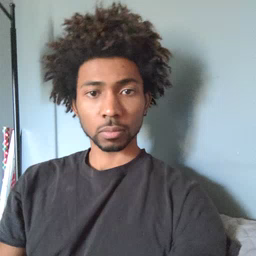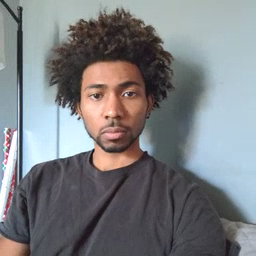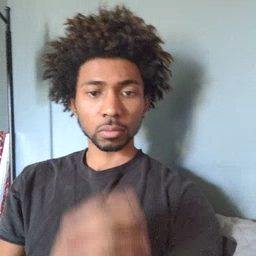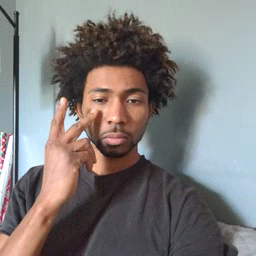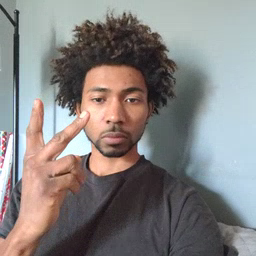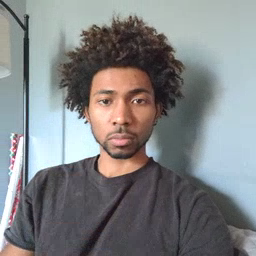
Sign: see